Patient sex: F
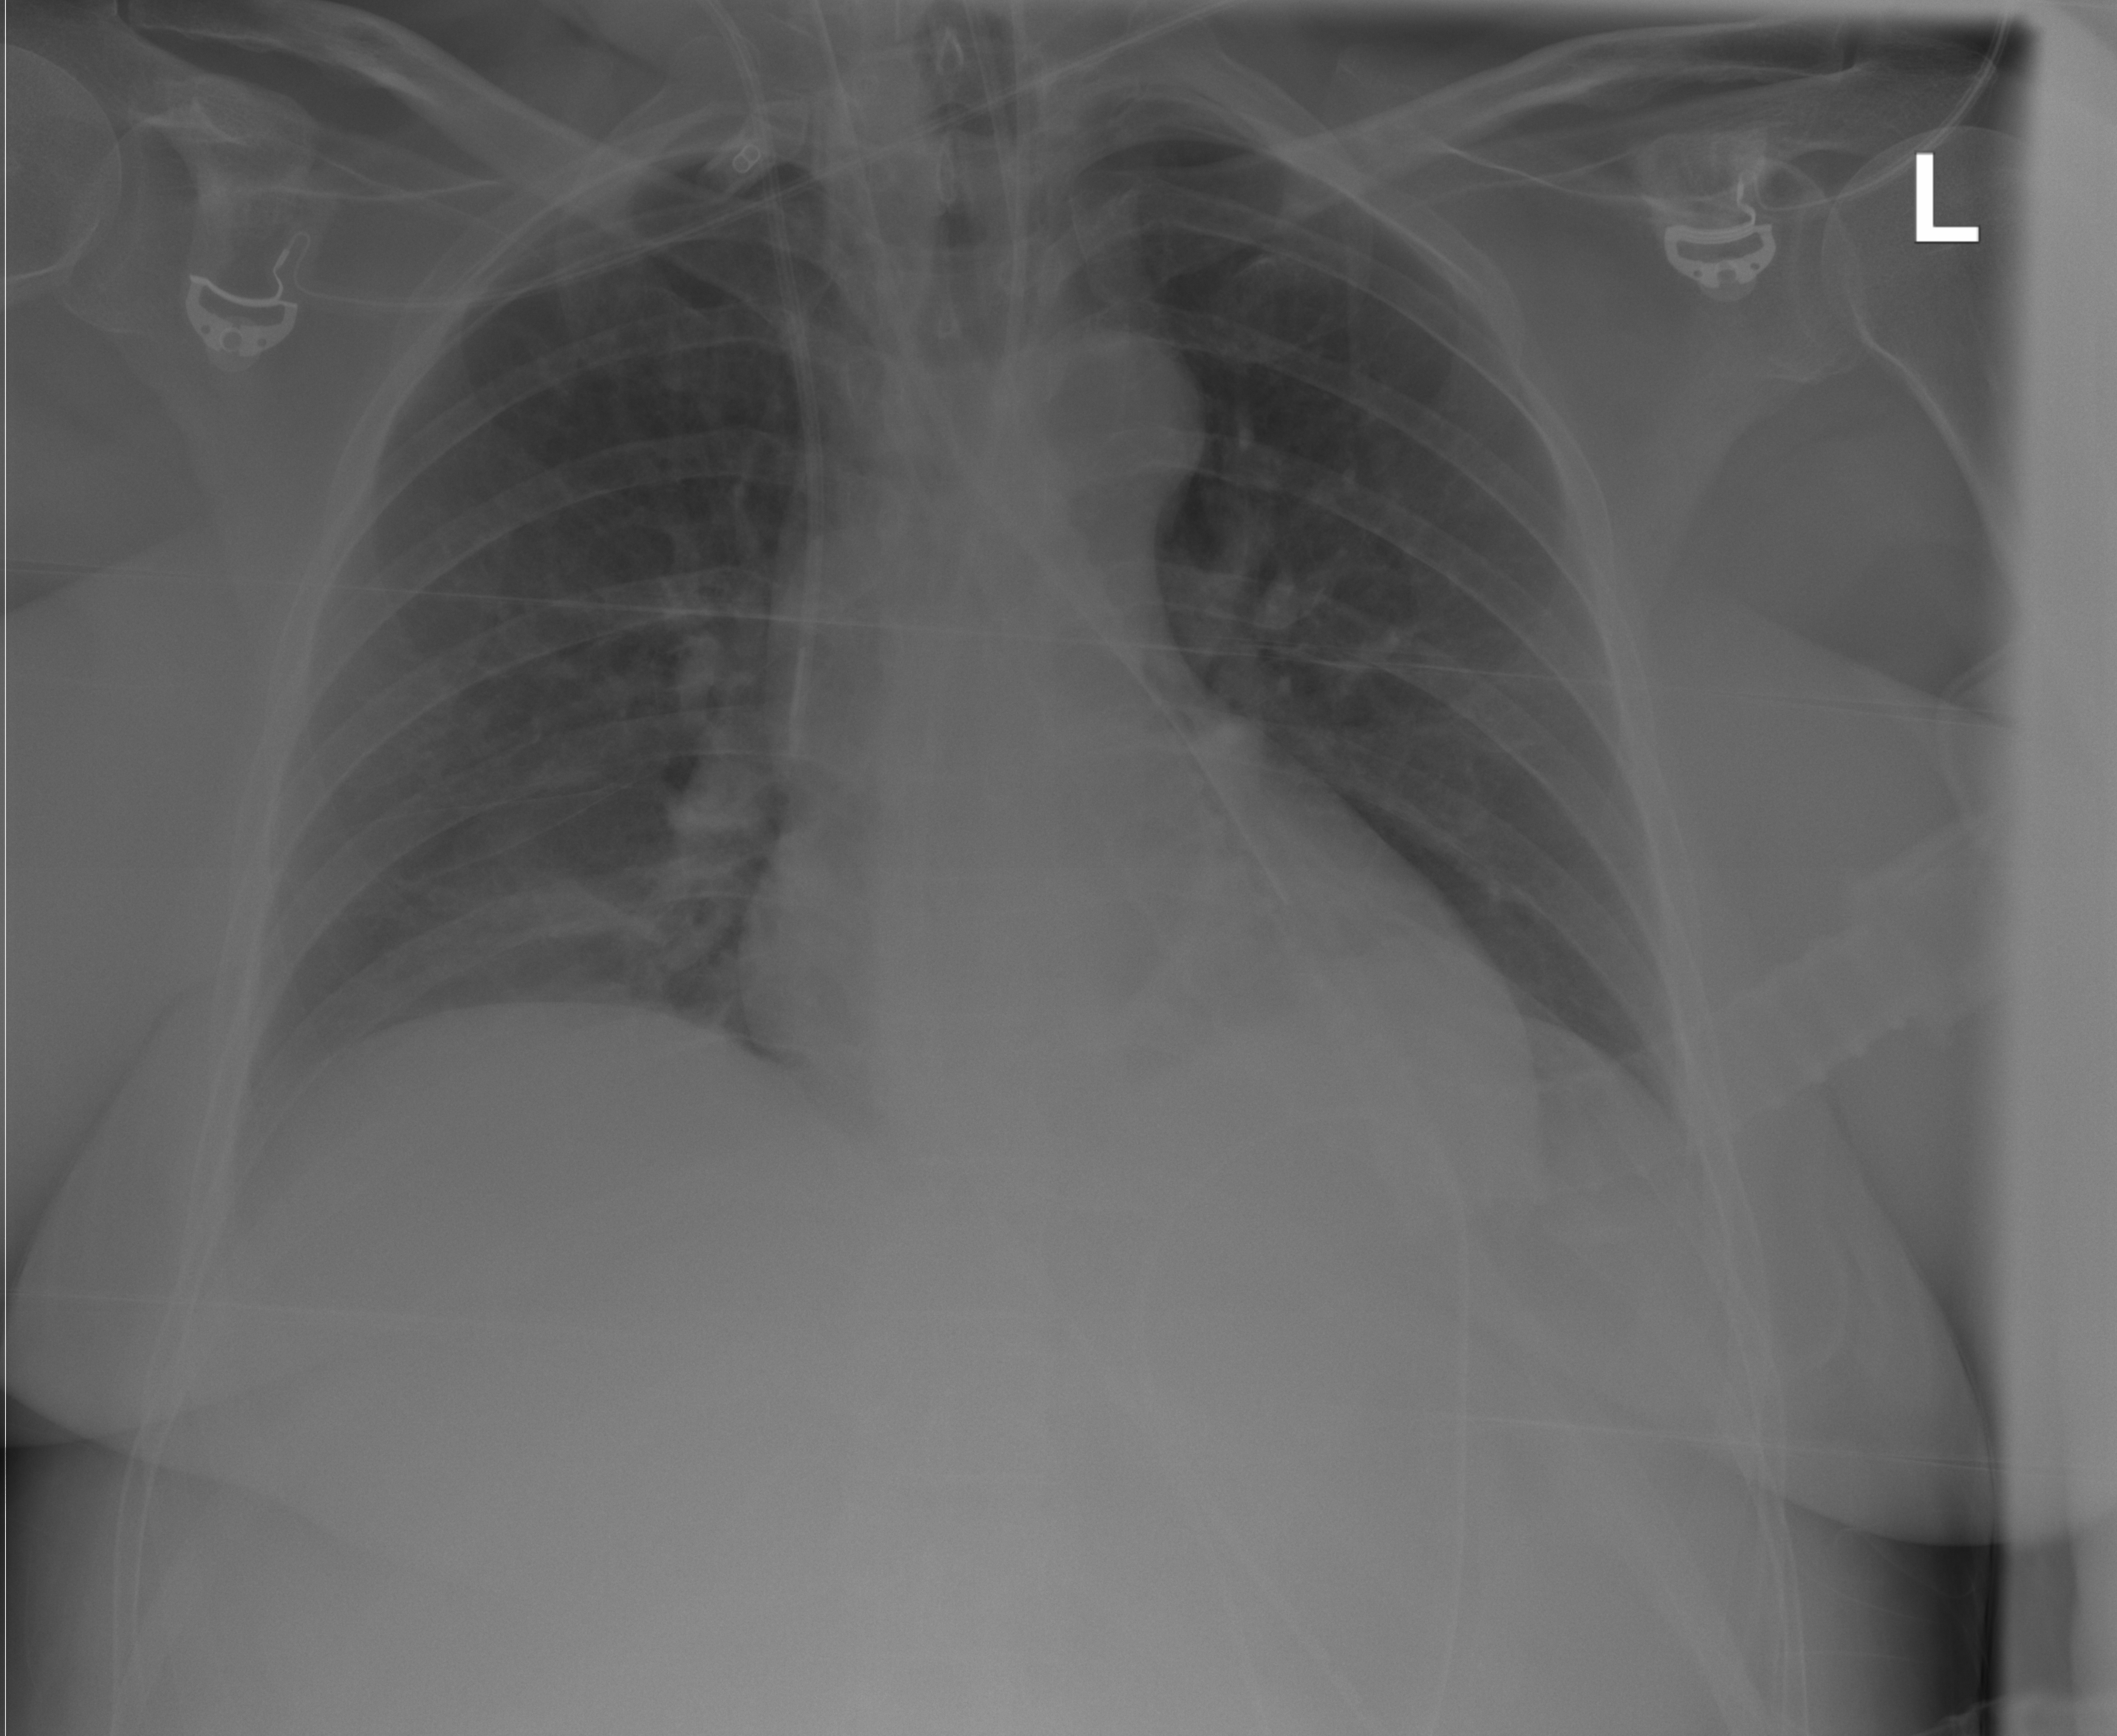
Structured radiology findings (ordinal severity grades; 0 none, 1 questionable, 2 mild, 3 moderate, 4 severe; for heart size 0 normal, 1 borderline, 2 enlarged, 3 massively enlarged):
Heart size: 1
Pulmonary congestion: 0
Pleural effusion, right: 0
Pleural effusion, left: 2
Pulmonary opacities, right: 0
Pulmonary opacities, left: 0
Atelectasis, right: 2
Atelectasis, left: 0